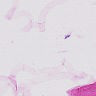
Metastatic tissue present: no